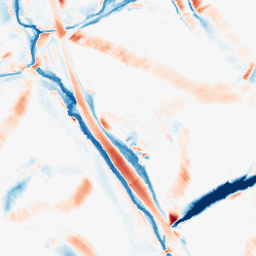
Category: morphological
Decomposition family: morphological_diamond
Decomposition parameters: operation: average
radius: 15
Upsampling method: quartic
Upsampling parameters: scale: 4
Upsampling scale: 4